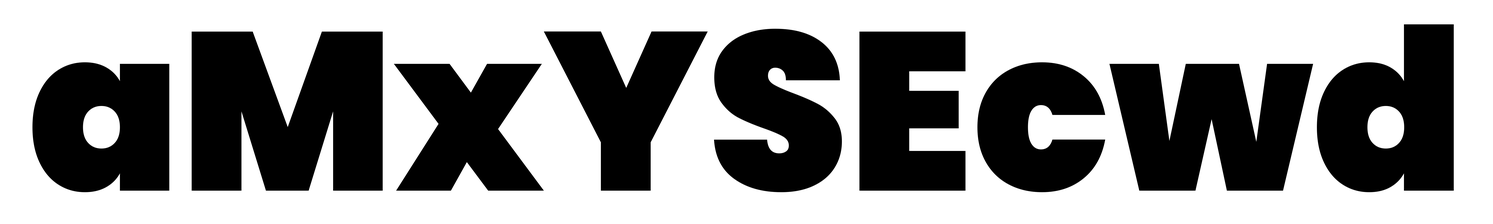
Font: Poppins-Black